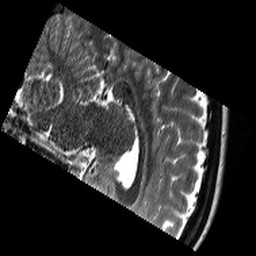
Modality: T2w
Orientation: sagittal
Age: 18
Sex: female
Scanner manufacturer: siemens
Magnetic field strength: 3 T
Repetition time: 13.15 s
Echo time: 0.082 s